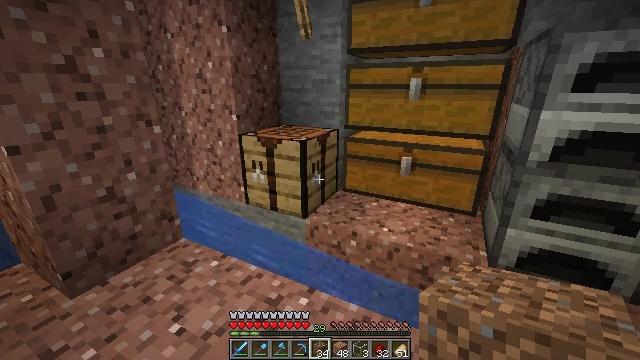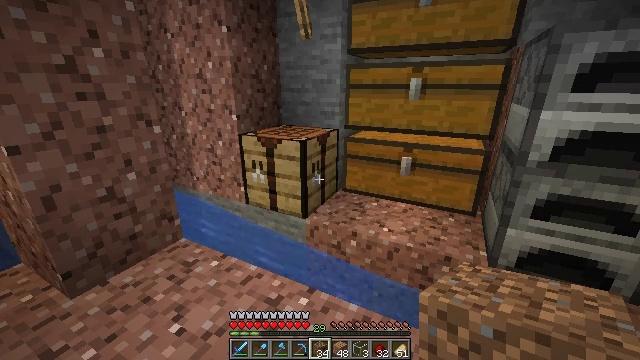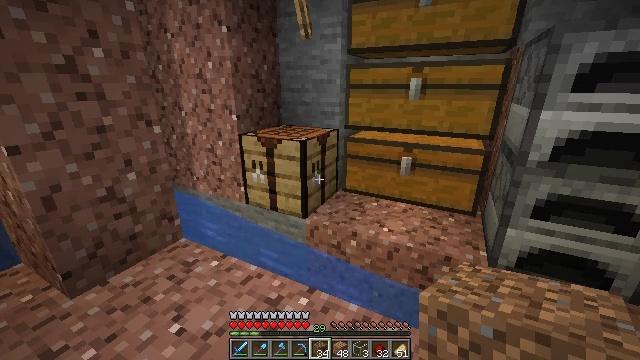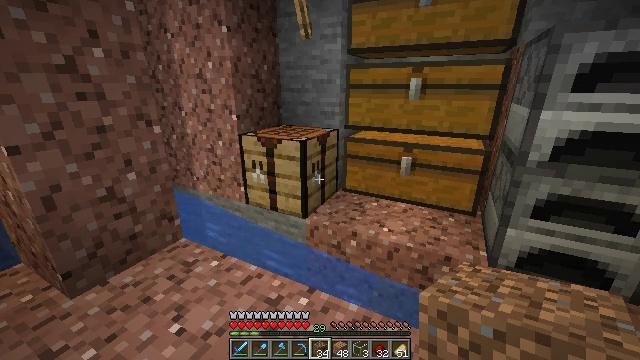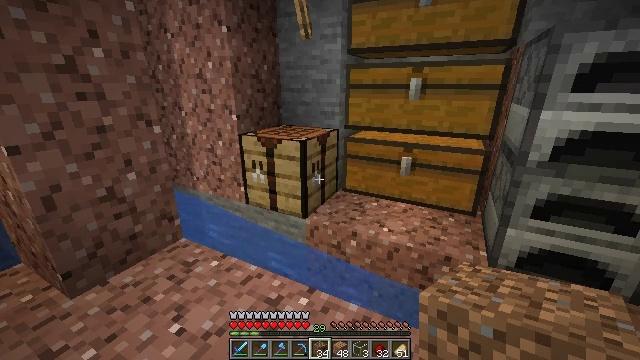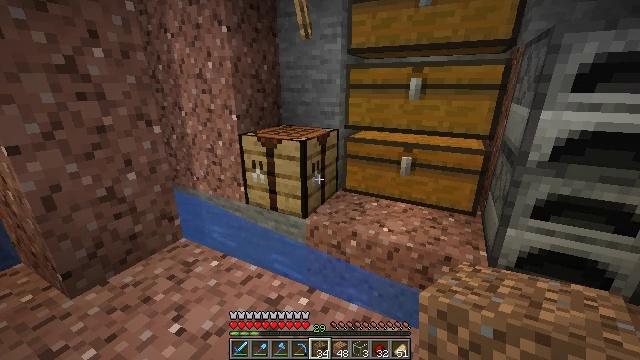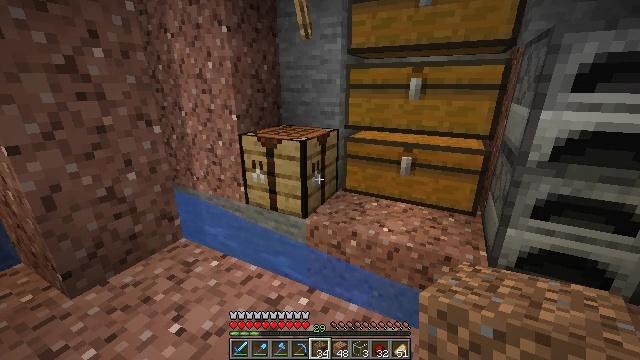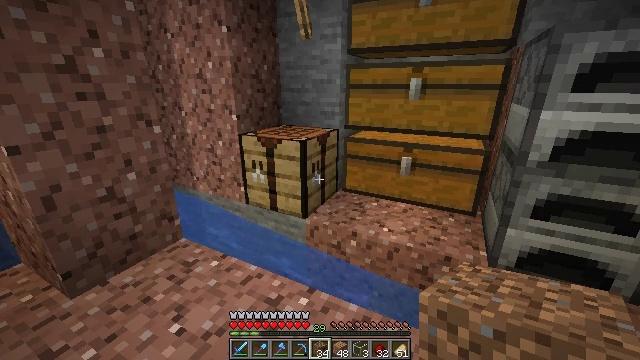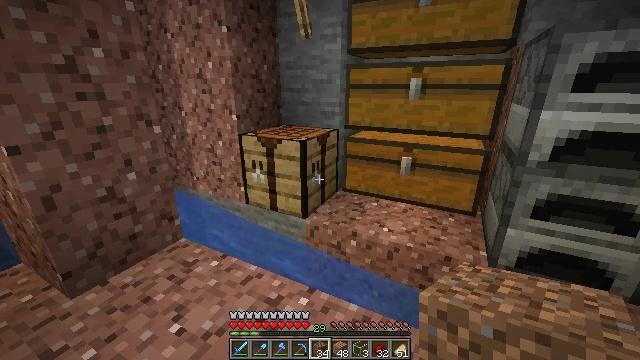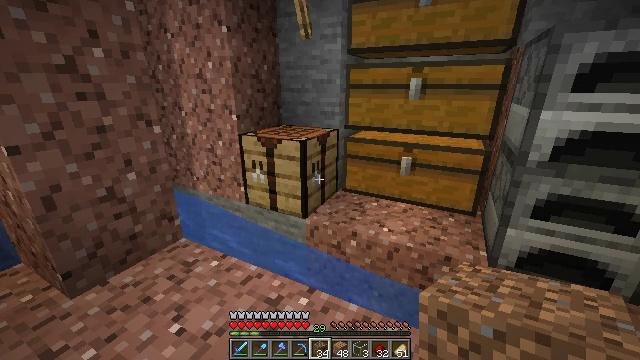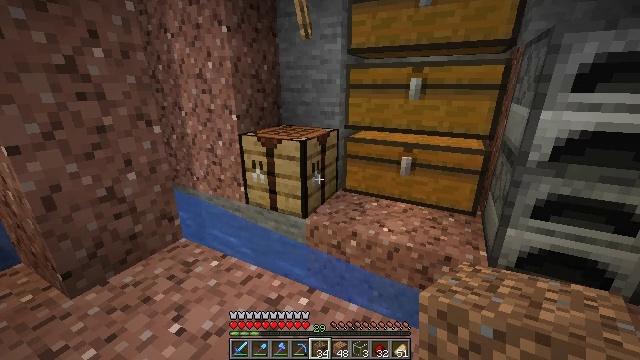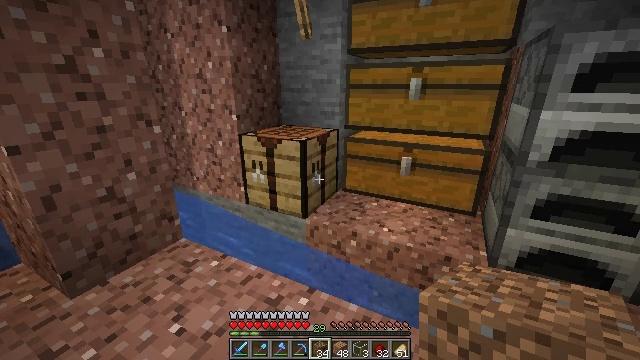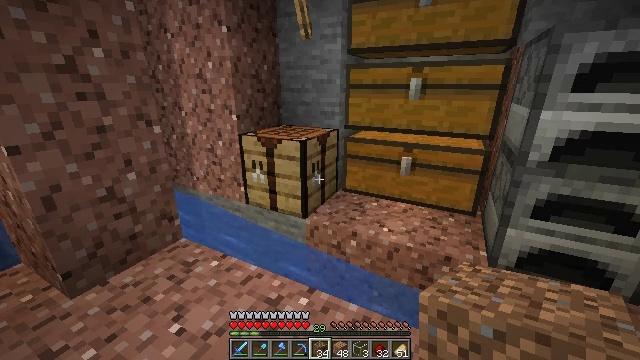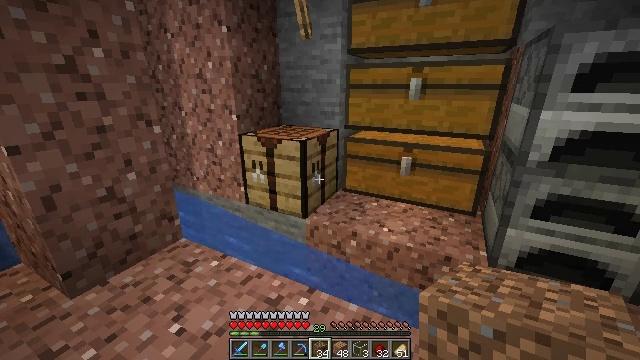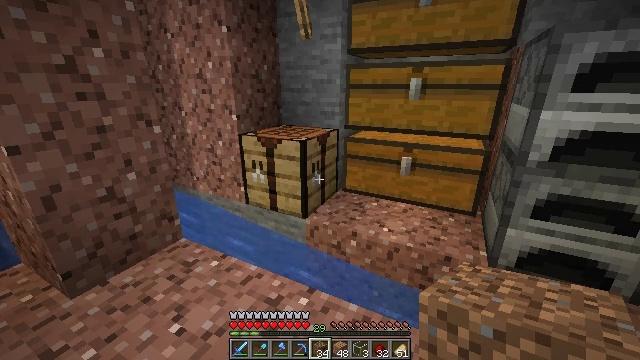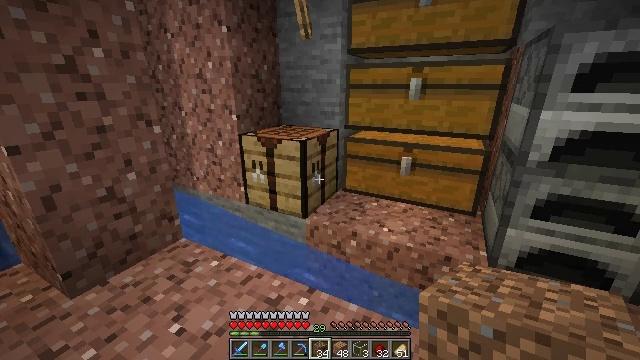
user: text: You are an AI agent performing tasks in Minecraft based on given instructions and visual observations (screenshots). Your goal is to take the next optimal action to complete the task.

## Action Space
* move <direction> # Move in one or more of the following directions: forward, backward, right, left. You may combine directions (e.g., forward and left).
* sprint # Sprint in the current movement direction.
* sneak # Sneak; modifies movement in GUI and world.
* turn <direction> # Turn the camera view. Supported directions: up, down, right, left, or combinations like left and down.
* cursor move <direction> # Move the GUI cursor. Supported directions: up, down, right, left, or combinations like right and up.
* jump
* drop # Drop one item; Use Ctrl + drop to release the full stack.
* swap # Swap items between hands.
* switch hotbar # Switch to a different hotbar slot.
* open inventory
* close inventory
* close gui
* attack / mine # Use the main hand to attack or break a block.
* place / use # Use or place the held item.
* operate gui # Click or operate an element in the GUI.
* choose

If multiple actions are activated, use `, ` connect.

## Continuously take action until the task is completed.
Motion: motion action
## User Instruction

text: Open the crafting table to craft a golden helmet.
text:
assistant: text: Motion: no_op
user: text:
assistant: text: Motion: no_op
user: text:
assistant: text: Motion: no_op
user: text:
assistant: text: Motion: no_op
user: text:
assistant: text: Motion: no_op
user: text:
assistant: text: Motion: no_op
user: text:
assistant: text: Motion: no_op
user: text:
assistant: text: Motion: no_op
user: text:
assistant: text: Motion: no_op
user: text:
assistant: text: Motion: no_op
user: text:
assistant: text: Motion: no_op
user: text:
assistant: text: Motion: no_op
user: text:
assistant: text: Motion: no_op
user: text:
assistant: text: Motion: no_op
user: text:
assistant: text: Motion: no_op
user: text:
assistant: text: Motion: no_op
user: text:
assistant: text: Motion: no_op
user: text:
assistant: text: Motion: no_op
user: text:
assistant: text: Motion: no_op
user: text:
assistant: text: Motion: no_op
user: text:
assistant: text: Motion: no_op
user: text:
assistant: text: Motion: no_op
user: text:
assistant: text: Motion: no_op
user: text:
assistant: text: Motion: no_op
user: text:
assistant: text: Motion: no_op
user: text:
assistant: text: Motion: no_op
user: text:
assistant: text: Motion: no_op
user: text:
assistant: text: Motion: no_op
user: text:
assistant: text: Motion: no_op
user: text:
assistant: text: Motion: no_op